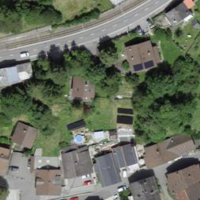
EUNIS habitat code: 55
Species observed at this site:
Juglans regia